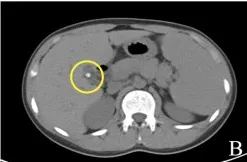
CT scan showing liver and spleen enlargement (red arrow).
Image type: radiology (ct)